Field crop: maize
Growth stage: 1
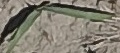
Species: sorghum